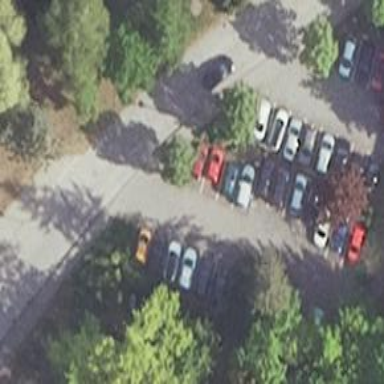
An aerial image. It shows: Parking area with surface.